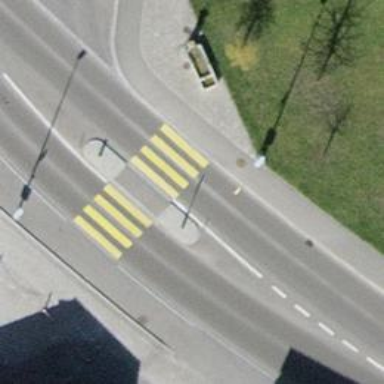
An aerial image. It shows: Public transport stop position.